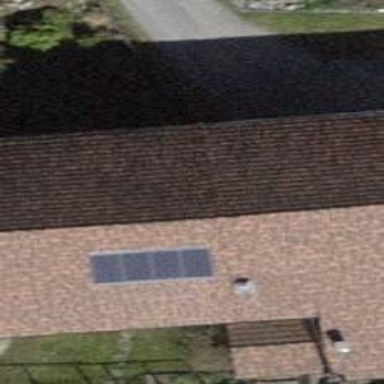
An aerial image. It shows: Building with tile roof.